Interaction volume radius: 5 \u00c5
Interaction volume height: 15 \u00c5
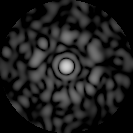
Disorder parameter: 0.843